Question: I'm trying to make sense of the differences between these two numpy Fourier transforms:
'''
import numpy as np
samples = 256
# define the domain in slightly different ways
t_1 = np.linspace( 0.0, 1.0, samples )
t_2 = np.arange( 0.0, 1.0, 1.0/samples )
## The two domains are not identical, but they're close
print np.sum( (t_1 - t_2) ** 2 )
# 0.0013046364379084878
# simple sin wave
f = lambda t : 2 * np.sin( 2 * 2 * pi * t )
# signals over each domain
s_1 = f( t_1 )
s_2 = f( t_2 )
# fourier transform
fft_1 = np.fft.fft( s_1 )
fft_2 = np.fft.fft( s_2 )
freq = np.fft.fftfreq( samples )
# plot the FFT differences
plt.figure()
plt.subplot( 2,1,1 )
plt.plot( freq, fft_1, 'x' )
plt.subplot( 2,1,2 )
plt.plot( freq, fft_2, 'x' )
'''

In one case, the single frequency in the signal is clearly detected, and in the other it's not. Is one procedure more correct than the other?
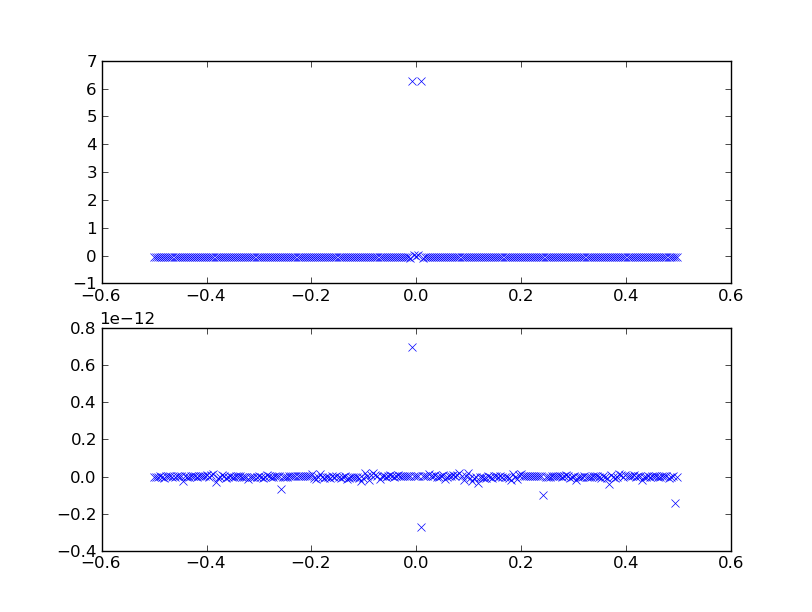
Answer: The two plots are more similar than you realize. Keep in mind that the fft returns a complex array. Also a shift of the input function results in a phase shift in the "k-space". Because '2*sin(a*pi*x) == i*(exp(i*a*pi*x) - exp(-i*a*pi*x))', s_2 has all of it's power in the imaginary component of k-space (notice the y axis is on the order of 1e-12), s_1 is shifted slightly so you see a little bit of signal in the real component of k-space, but most of the power is still in the imaginary component. See what happens when I plot the magnitude, abs(k-space), instead of plotting just the real component (which is what matplotlib seems to do when given complex numbers).
'''
import numpy as np
samples = 256
# define the domain in slightly different ways
t_1 = np.linspace( 0.0, 1.0, samples )
t_2 = np.arange( 0.0, 1.0, 1.0/samples )
## The two domains are not identical, but they're close
print np.sum( (t_1 - t_2) ** 2 )
# 0.0013046364379084878
# simple sin wave
f = lambda t : 2 * np.sin( 2 * 2 * pi * t )
# signals over each domain
s_1 = f( t_1 )
s_2 = f( t_2 )
# fourier transform
fft_1 = np.fft.fft( s_1 )
fft_2 = np.fft.fft( s_2 )
freq = np.fft.fftfreq( samples )
# plot the FFT differences
plt.figure()
plt.subplot( 2,1,1 )
plt.plot( freq, np.abs(fft_1.imag), 'x' )
plt.subplot( 2,1,2 )
plt.plot( freq, np.abs(fft_2.imag), 'x' )
'''